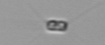
Label: Chaetoceros